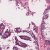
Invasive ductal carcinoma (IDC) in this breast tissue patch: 0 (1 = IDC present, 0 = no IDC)